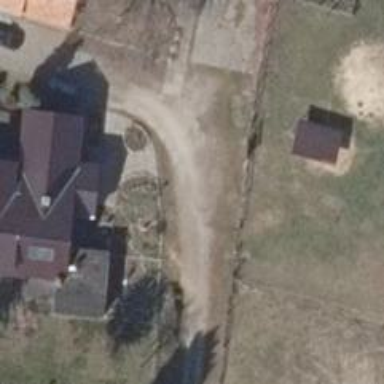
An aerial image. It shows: Driveway with ground surface of grade 4.